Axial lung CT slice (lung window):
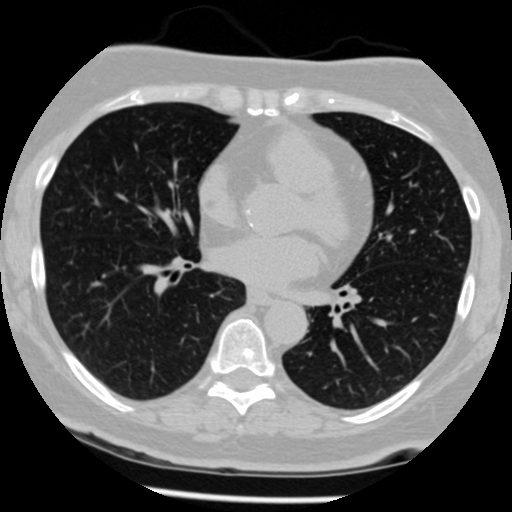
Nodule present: no